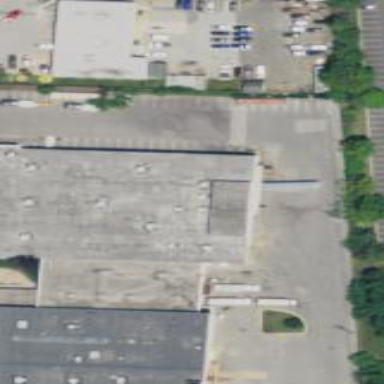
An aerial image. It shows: Department store building.